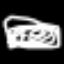
Label: squiggle